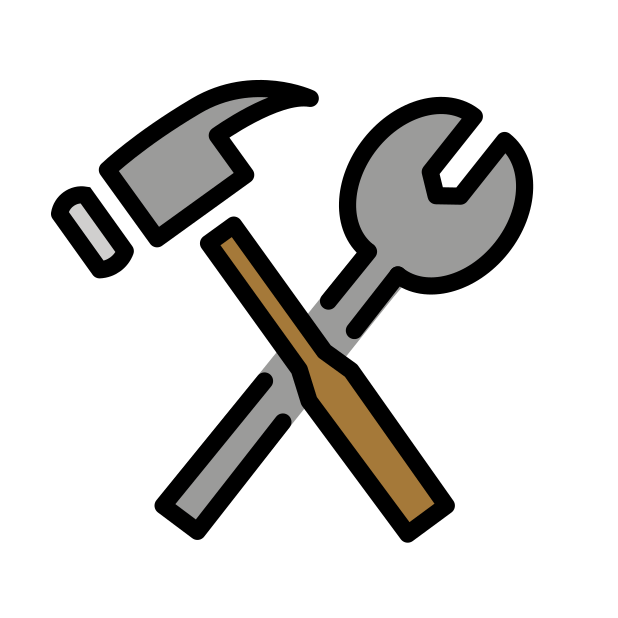
hammer and wrench